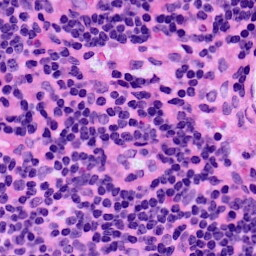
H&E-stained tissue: LymphNode